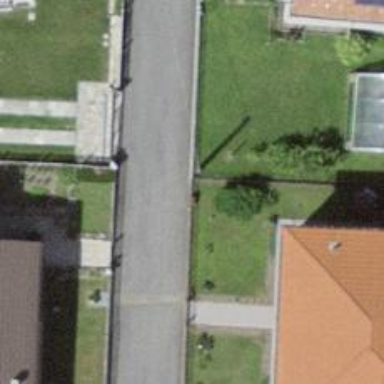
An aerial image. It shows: Living street.